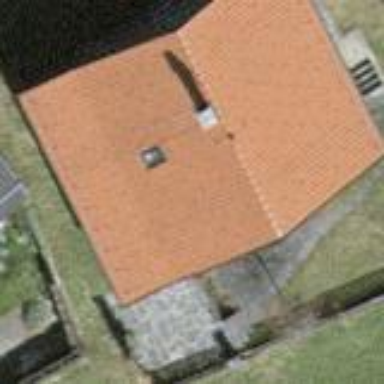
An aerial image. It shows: Simple and straightforward house.